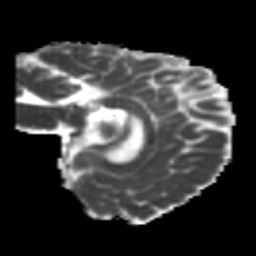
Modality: MD
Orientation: sagittal
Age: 24
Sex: female
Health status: healthy
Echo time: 0.074 s